Frequency: 50000
Velocity: 0,155
Power: 19,2
Pulse duration: 0,0000001
Pass count: 1
Magnification: 10
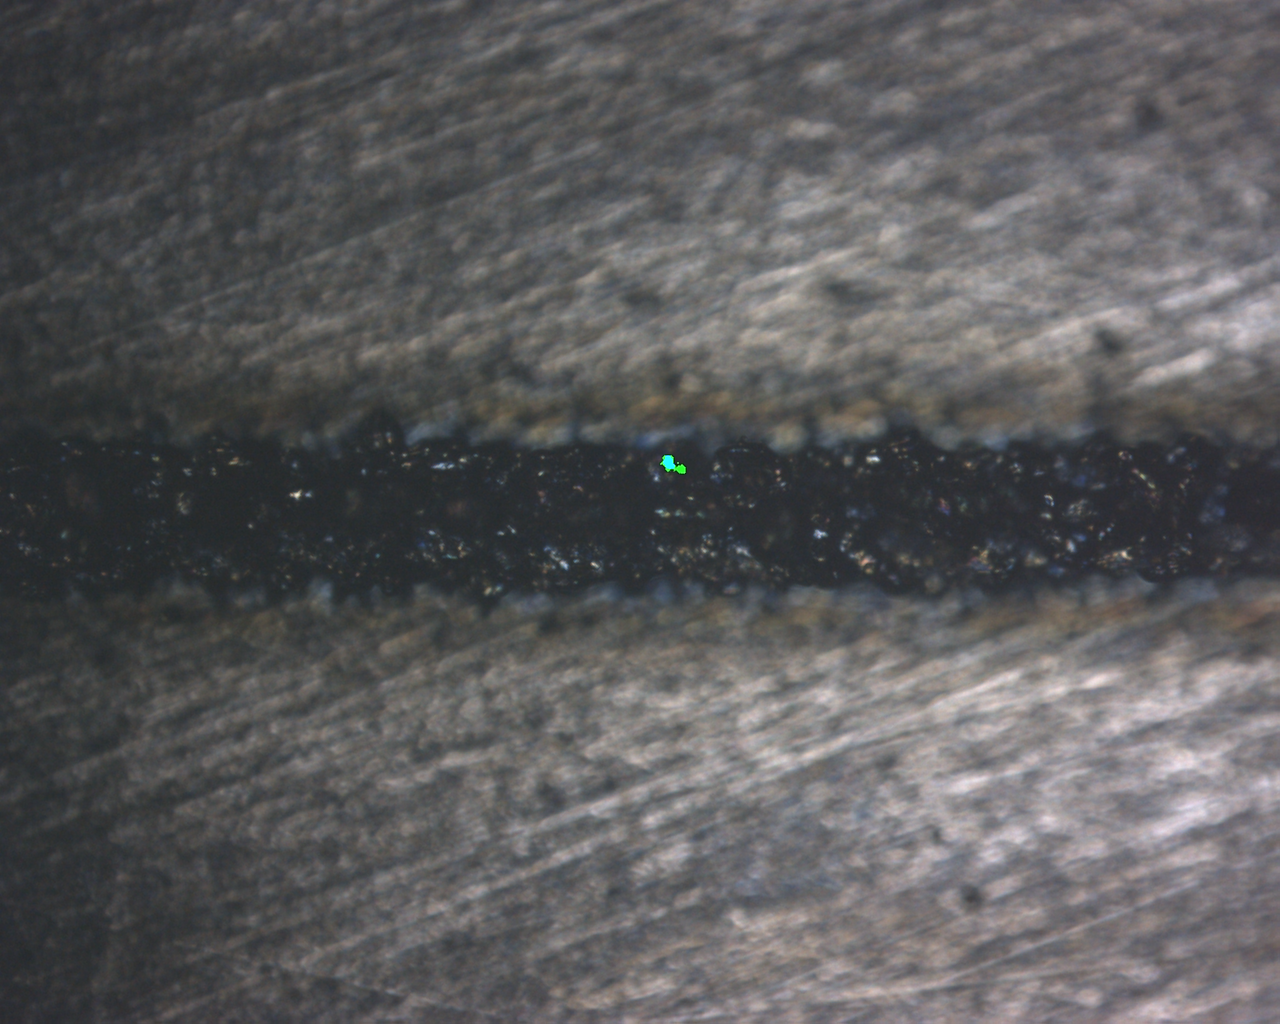
Measured width: 152.3073
Other width: 48.622